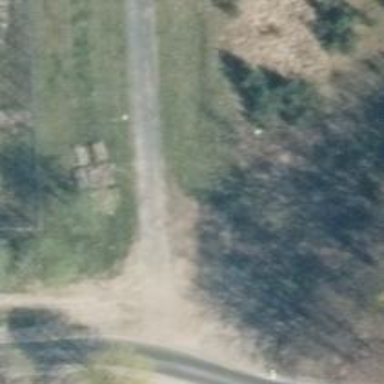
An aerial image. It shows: Emergency access point on the road.